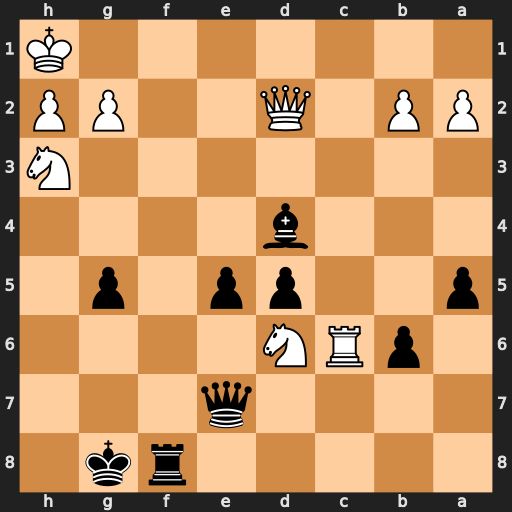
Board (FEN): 5rk1/4q3/1pRN4/p2pp1p1/3b4/7N/PP1Q2PP/7K
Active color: b
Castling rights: -
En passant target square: -
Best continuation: Rf1+ Ng1 Rxg1#